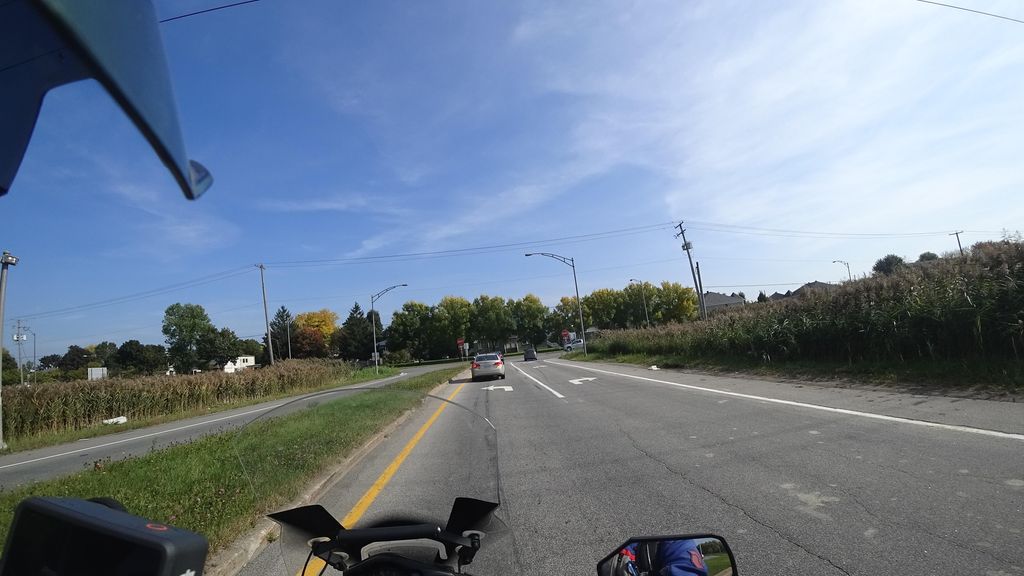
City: quebec_city